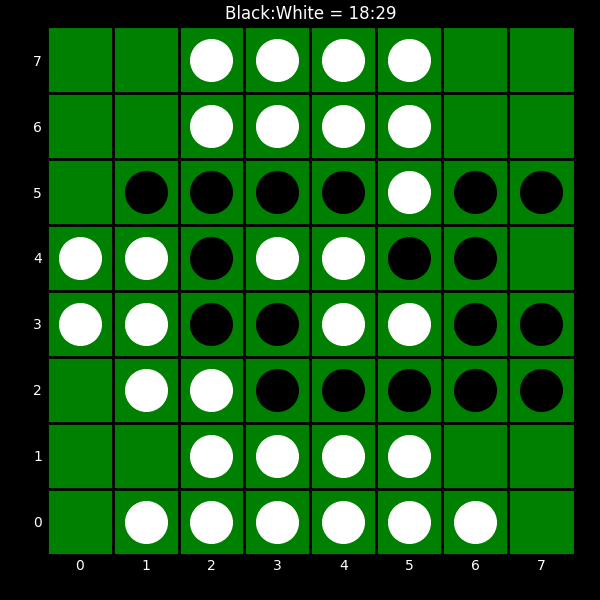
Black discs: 18
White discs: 29